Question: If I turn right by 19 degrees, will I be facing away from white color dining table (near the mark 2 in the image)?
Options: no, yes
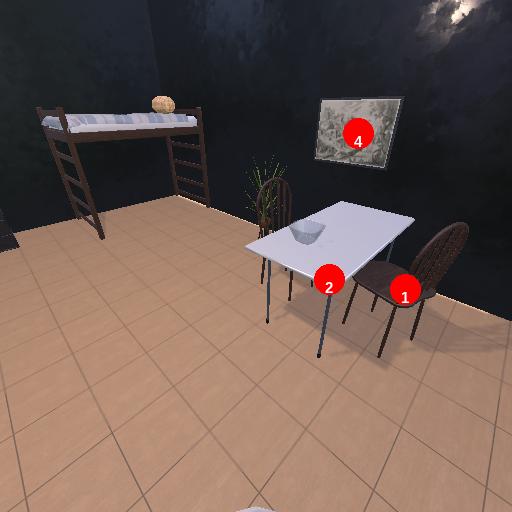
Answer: no